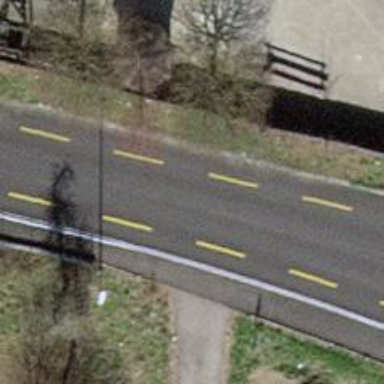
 featuring lane for cyclists on both sides."